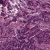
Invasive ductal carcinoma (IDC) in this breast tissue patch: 1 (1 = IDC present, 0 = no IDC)